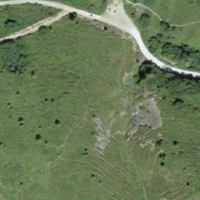
EUNIS habitat code: 23
Species observed at this site:
Zootoca vivipara
Erebia euryale
Rumex alpinus
Erebia epiphron
Alnus alnobetula